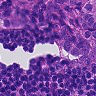
Metastatic tissue present: yes